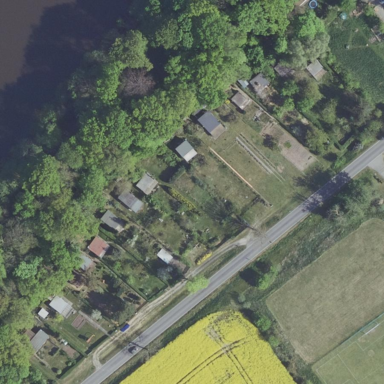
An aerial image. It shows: Allotments area.